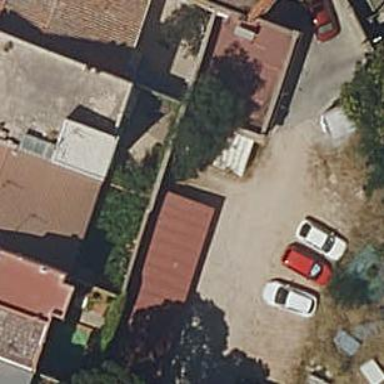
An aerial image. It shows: View of roof of building.